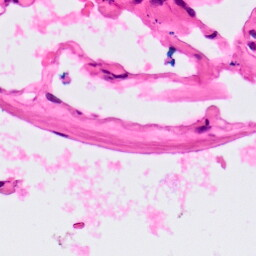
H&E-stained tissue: Lung